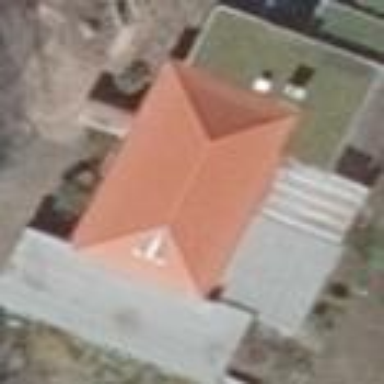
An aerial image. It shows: Detached restaurant with hipped roof made of red roof tiles.